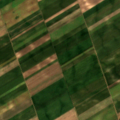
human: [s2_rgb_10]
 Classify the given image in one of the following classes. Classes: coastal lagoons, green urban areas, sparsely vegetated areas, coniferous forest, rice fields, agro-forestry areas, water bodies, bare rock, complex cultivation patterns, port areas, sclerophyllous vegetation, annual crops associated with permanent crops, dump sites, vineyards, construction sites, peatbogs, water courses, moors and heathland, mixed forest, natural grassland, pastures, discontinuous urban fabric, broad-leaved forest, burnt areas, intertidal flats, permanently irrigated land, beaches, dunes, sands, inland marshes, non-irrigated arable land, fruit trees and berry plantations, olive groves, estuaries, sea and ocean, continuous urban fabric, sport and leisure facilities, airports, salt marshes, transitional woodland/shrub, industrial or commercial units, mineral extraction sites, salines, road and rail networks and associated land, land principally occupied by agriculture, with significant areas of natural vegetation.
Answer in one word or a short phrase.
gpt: non-irrigated arable land